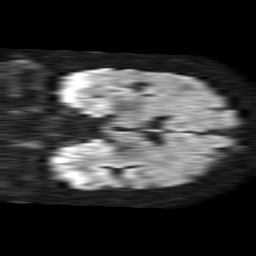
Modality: TRACE
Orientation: coronal
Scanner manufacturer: philips
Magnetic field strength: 1.5 T
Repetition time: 4.6 s
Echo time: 0.08631 s